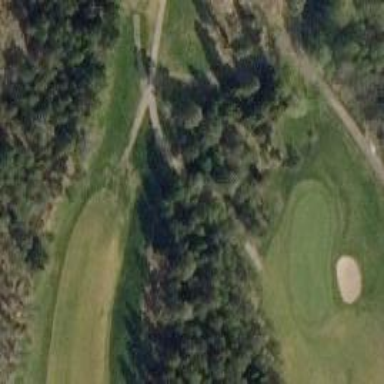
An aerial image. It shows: Path used for both walking and golf.